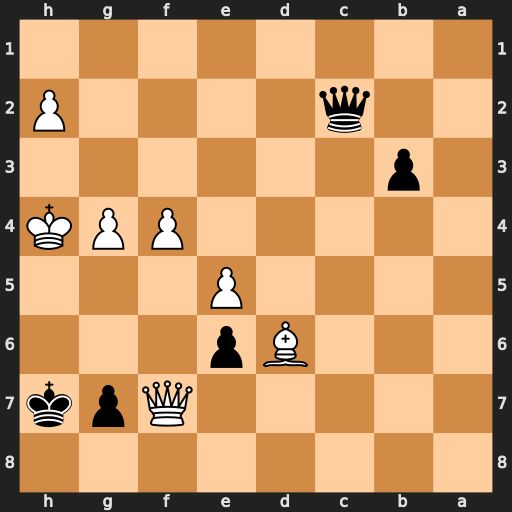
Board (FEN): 8/5Qpk/3Bp3/4P3/5PPK/1p6/2q4P/8
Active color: b
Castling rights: -
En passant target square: -
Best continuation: Qxh2+ Kg5 Qh6#